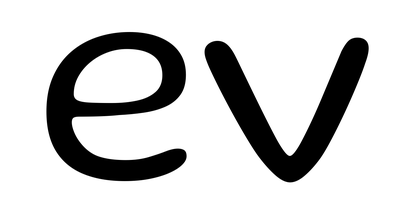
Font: Gluten_Light